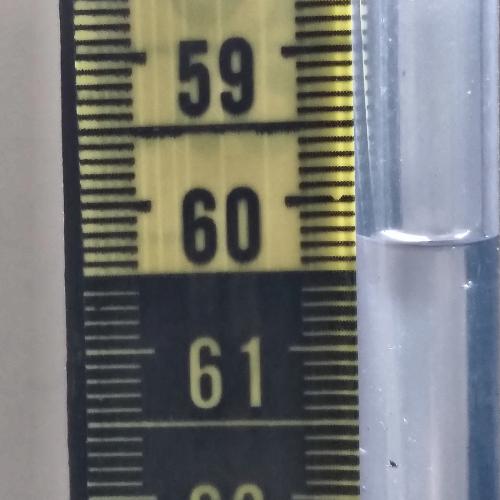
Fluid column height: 60.3 cm